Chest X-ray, PA view. Patient: 56 years old, sex F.
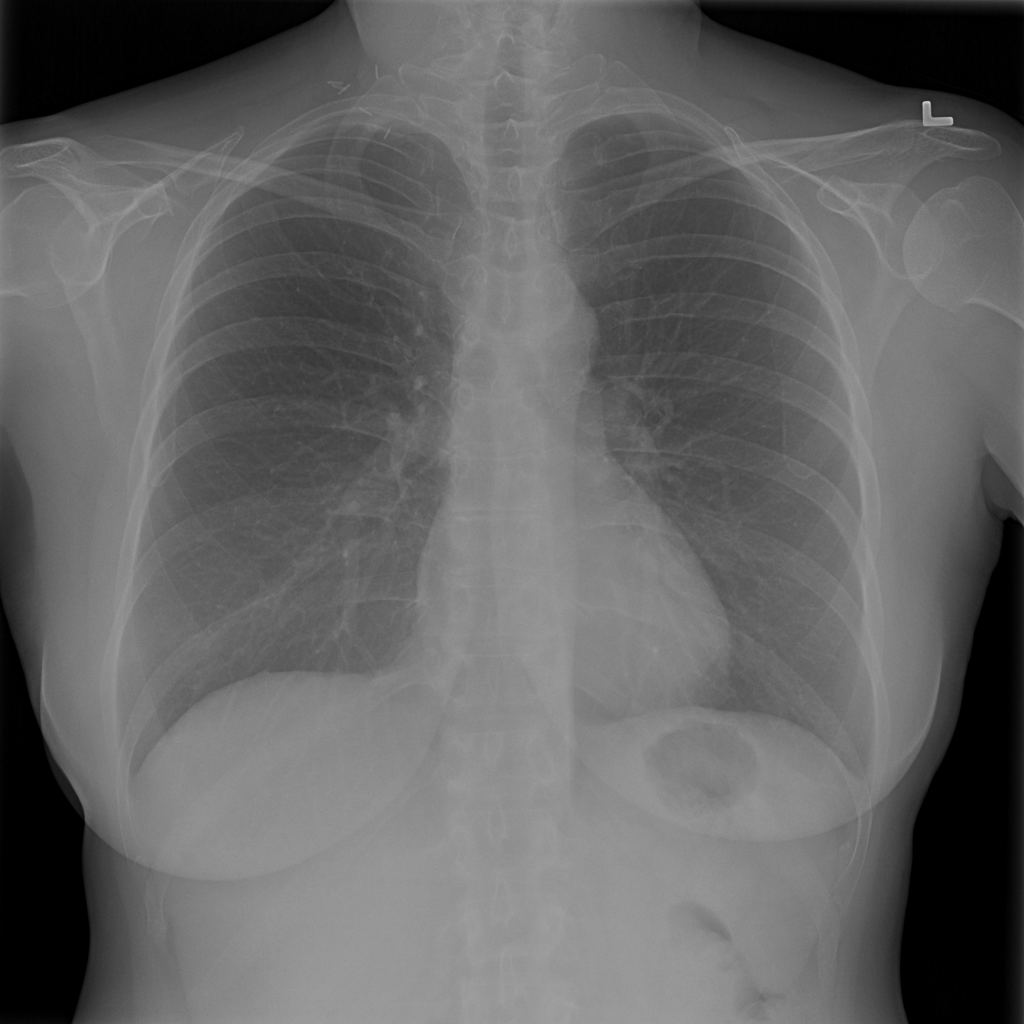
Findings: No Finding